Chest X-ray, AP view. Patient: 77 years old, sex F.
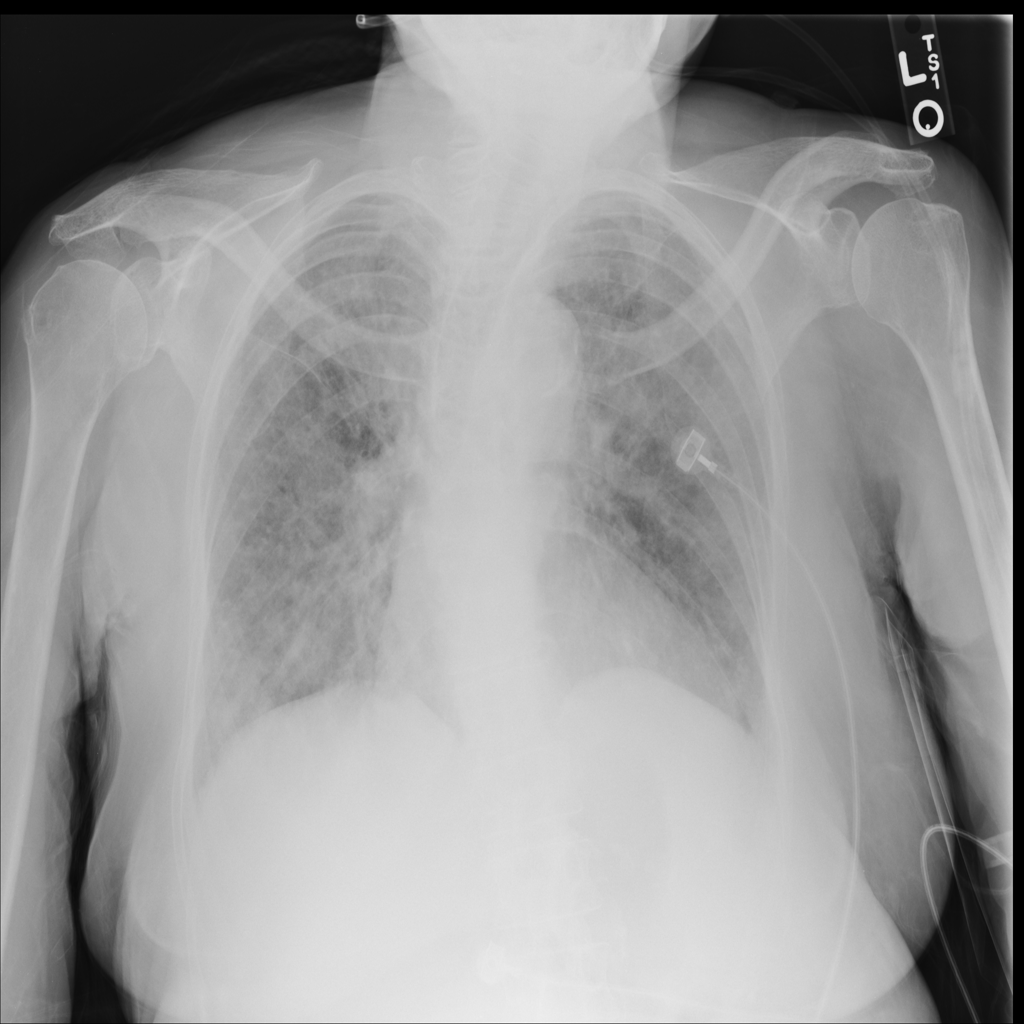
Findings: Edema